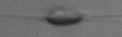
Label: Chrysochromulina